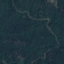
Land use / land cover class: Forest